Question: I have two sheets in my excel file.
The first sheet contains values and dates, on the second I want to calculate values between a date range.
for instance:
50 20/9/2014
1600 16/10/2014
254 21/10/2014
1547 03/11/2014
(Belgian time)
I tried this with the following formula:
'''
=SUMIFS(INPUT!$G$3:$G$100; INPUT!$H$3:$H$27; ">=01/10/2014"; INPUT!$H$3:$H$27; "<=31/10/2014")
'''
This gives me an error in the formula and I notice that inside the formula values the date has become a random value:

Anyone has an idea how to do this correctly?
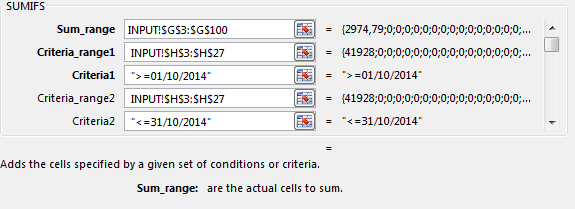
Answer: I couldn't find it at first either, but it seems your ranges need to be the same size '(sum_range and criteria)'.
So change your sum_range to 'G3:G37' or your criteria range to 'H3:H100' and it will solve your problem. :)
Reference: <URL>